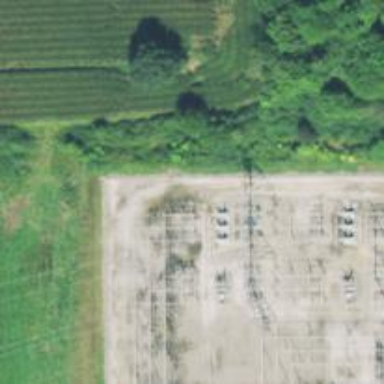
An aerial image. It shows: Switch for power supply.